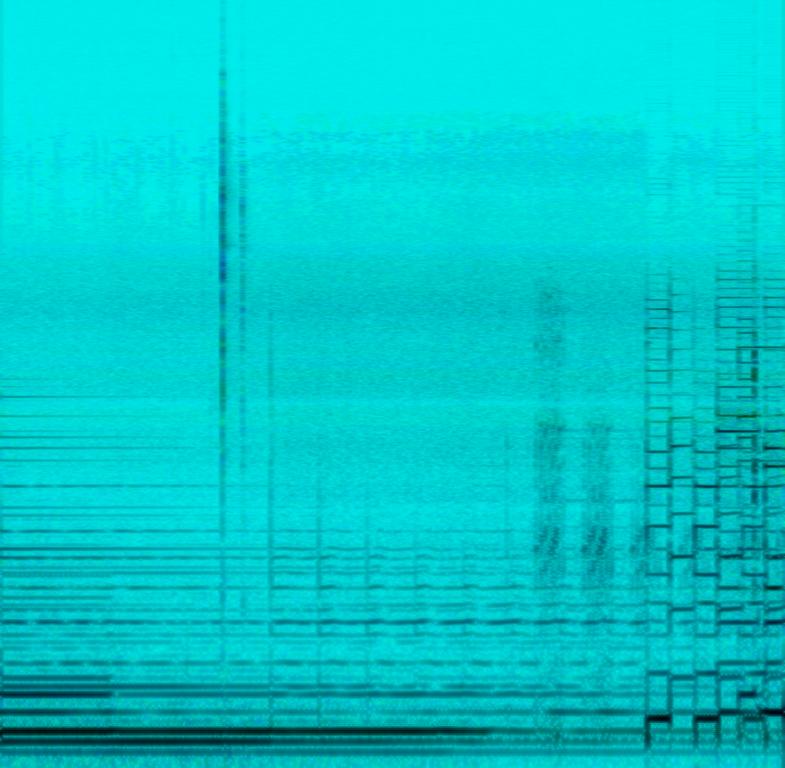
This is an instrumental jam recording of a gear showcase. There is an electric guitar with a clear sound being played with an echo pedal. It gives the recording a dreamy feeling. This track can be used to lift guitar samples with effect for a beat.